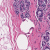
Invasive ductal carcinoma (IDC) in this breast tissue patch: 0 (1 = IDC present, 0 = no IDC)